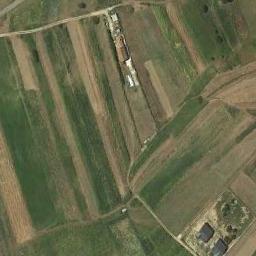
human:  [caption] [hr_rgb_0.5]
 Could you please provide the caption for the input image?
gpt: There are several buildings in rectangular farmlands .

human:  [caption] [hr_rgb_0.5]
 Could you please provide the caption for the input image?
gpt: Many green and tan mixed rectangular farm fields of different sizes .

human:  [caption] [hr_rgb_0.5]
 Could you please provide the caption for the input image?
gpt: Some rectangular farmlands of different colors are on the ground and some houses are surrounded by these farmlands .

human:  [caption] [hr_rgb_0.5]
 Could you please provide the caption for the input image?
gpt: There are some light green and bare rectangular farmland .

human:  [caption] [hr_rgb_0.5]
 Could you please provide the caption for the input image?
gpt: There are some green rectangular farmlands and yellow ones .